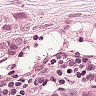
Metastatic tissue present: yes